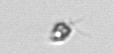
Label: Pyramimonas